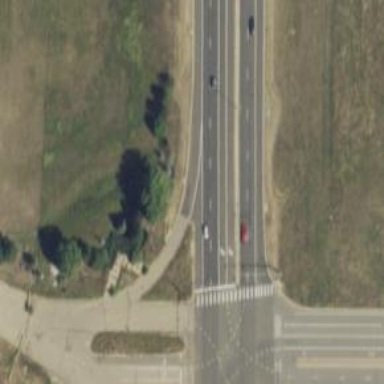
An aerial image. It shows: Trunk link road with asphalt surface.